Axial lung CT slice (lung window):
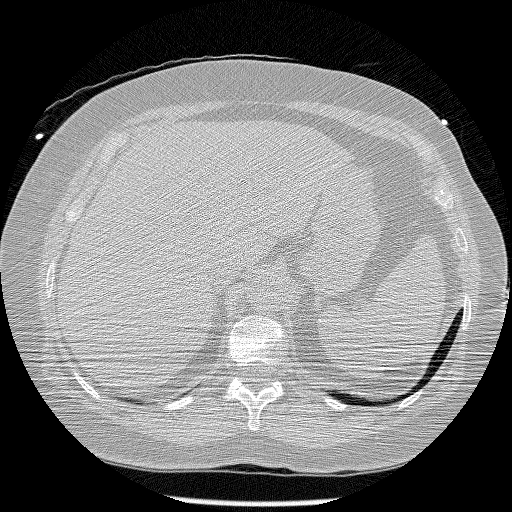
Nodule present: no